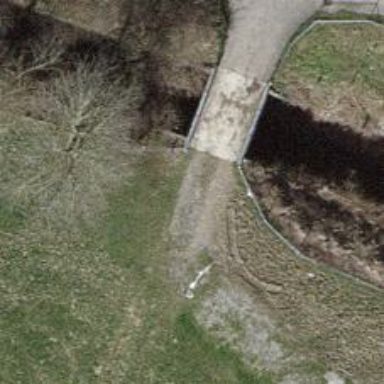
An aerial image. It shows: Track that goes over bridge. The track has grade 3 tracktype.